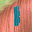
Label: 1